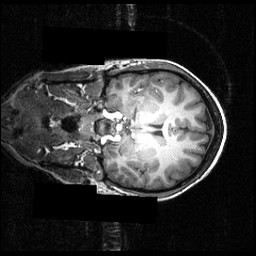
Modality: T1w
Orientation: coronal
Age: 25
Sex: female
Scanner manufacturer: siemens
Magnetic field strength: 3.951 T
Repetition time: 1.5 s
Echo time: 0.00335 s